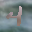
Label: 4